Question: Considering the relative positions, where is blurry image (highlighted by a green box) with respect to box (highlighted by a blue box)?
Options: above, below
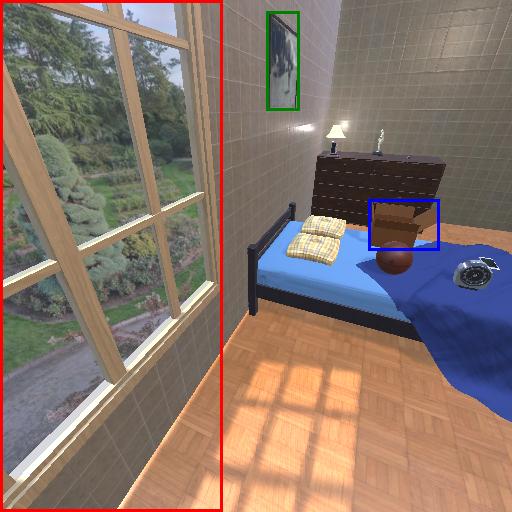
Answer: above